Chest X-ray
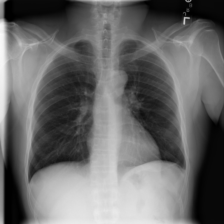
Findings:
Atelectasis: negative
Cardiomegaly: negative
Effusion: negative
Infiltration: negative
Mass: negative
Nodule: negative
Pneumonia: negative
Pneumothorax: negative
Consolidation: negative
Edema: negative
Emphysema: negative
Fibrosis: negative
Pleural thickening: negative
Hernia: negative